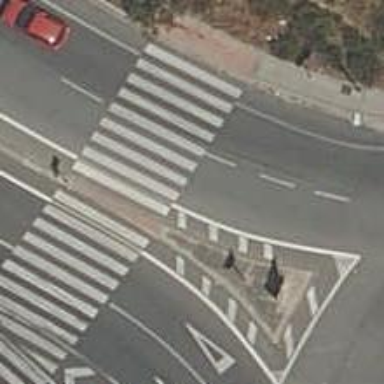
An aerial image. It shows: Marked road crossing.